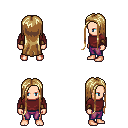
a pixel art fantasy rpg character, male body template, human, light skin, maroon long-sleeve shirt, magenta pants, blonde extra-long hairstyle, cloth bracers, four views (front, back, left, right), 2x2 character sprite sheet, small pixel art, hard edges, no anti-aliasing